The image is the raw time-domain waveform of a rolling-element bearing's vibration signal. What is the most likely bearing condition (normal, inner_race, outer_race, ball)?
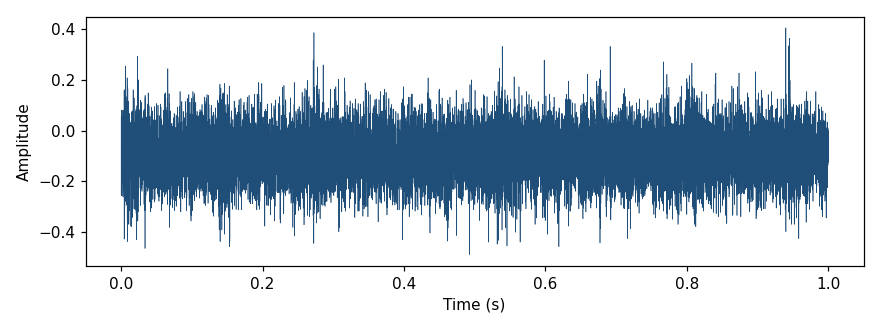
Answer: normal